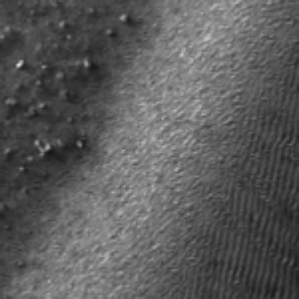
Label: frost